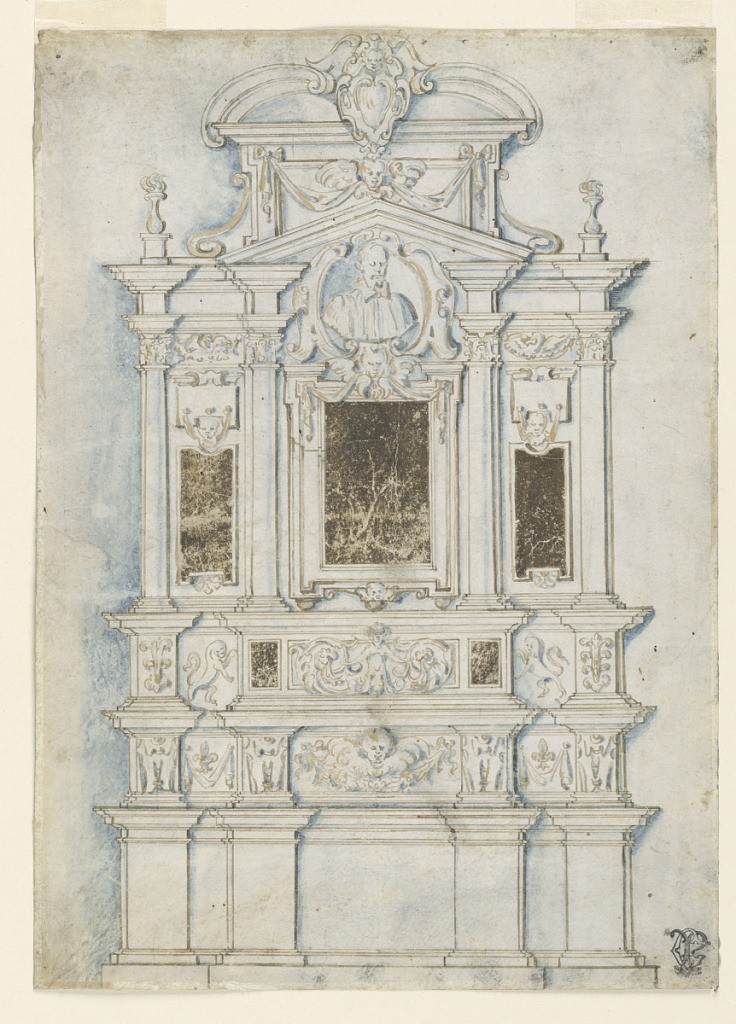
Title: Design for a sepulchral wall monument
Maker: Girolamo Rainaldi, 1570 - 1655
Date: ca. 1600–30
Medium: Pen and brown ink with blue wash on vellum
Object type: Drawing
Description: Two richly decorated base sections over a dado. Their decorations include lions rampant and fleur de lys. The main section has a triangular pediment and contains an inscription tablet under the portrait bust of a member of the clergy. Laterally are more inscription tablets. A broken pediment with an escutcheon in the center, on top corner.